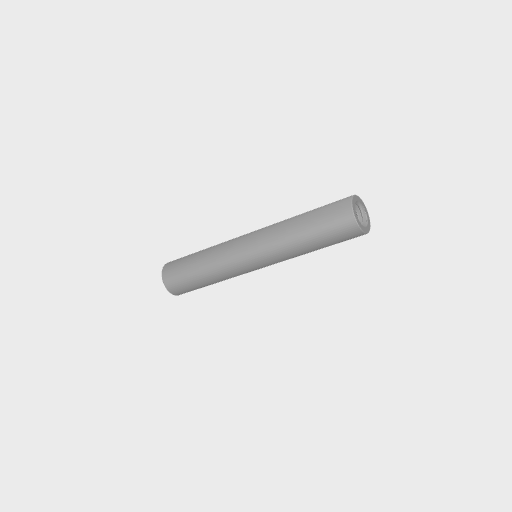
Part: Standoff6OD36